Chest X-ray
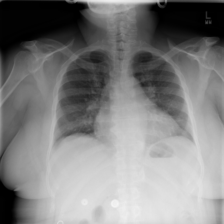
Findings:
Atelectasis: negative
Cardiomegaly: negative
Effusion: negative
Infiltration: negative
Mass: negative
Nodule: negative
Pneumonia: negative
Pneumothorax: negative
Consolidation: negative
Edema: negative
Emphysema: negative
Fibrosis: negative
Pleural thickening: negative
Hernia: negative